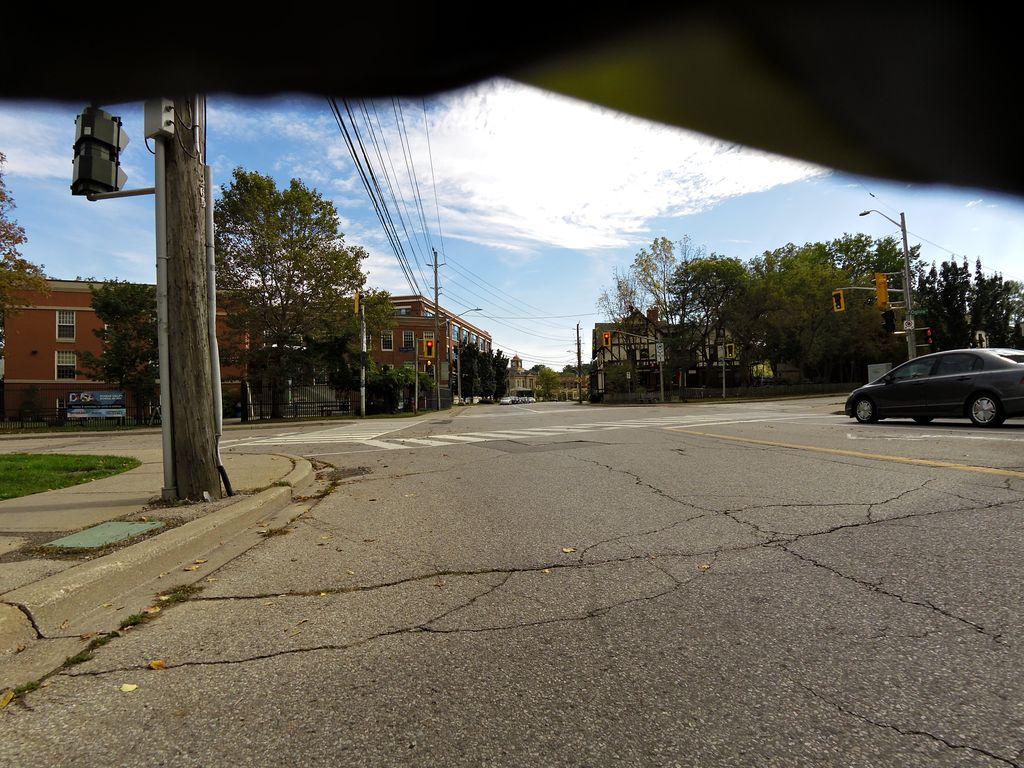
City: hamilton